Interaction volume radius: 5 \u00c5
Interaction volume height: 15 \u00c5
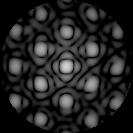
Disorder parameter: 0.2291